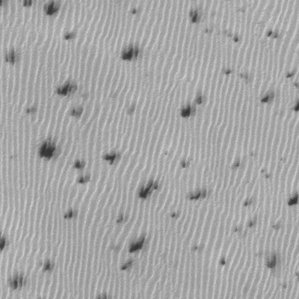
Label: frost